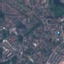
Label: Residential